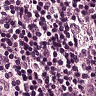
Metastatic tissue present: yes